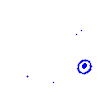
Particle: electron